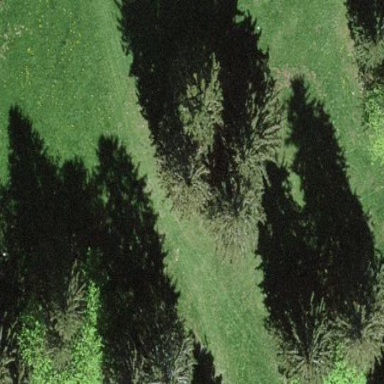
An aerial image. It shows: Beautiful woodland area.